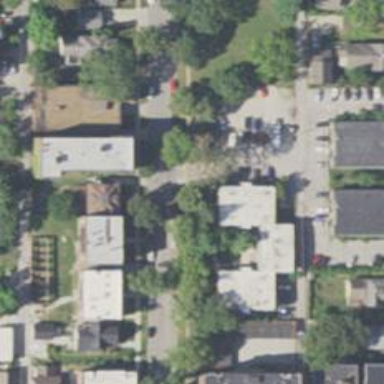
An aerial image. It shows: Neighborhood.